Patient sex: M
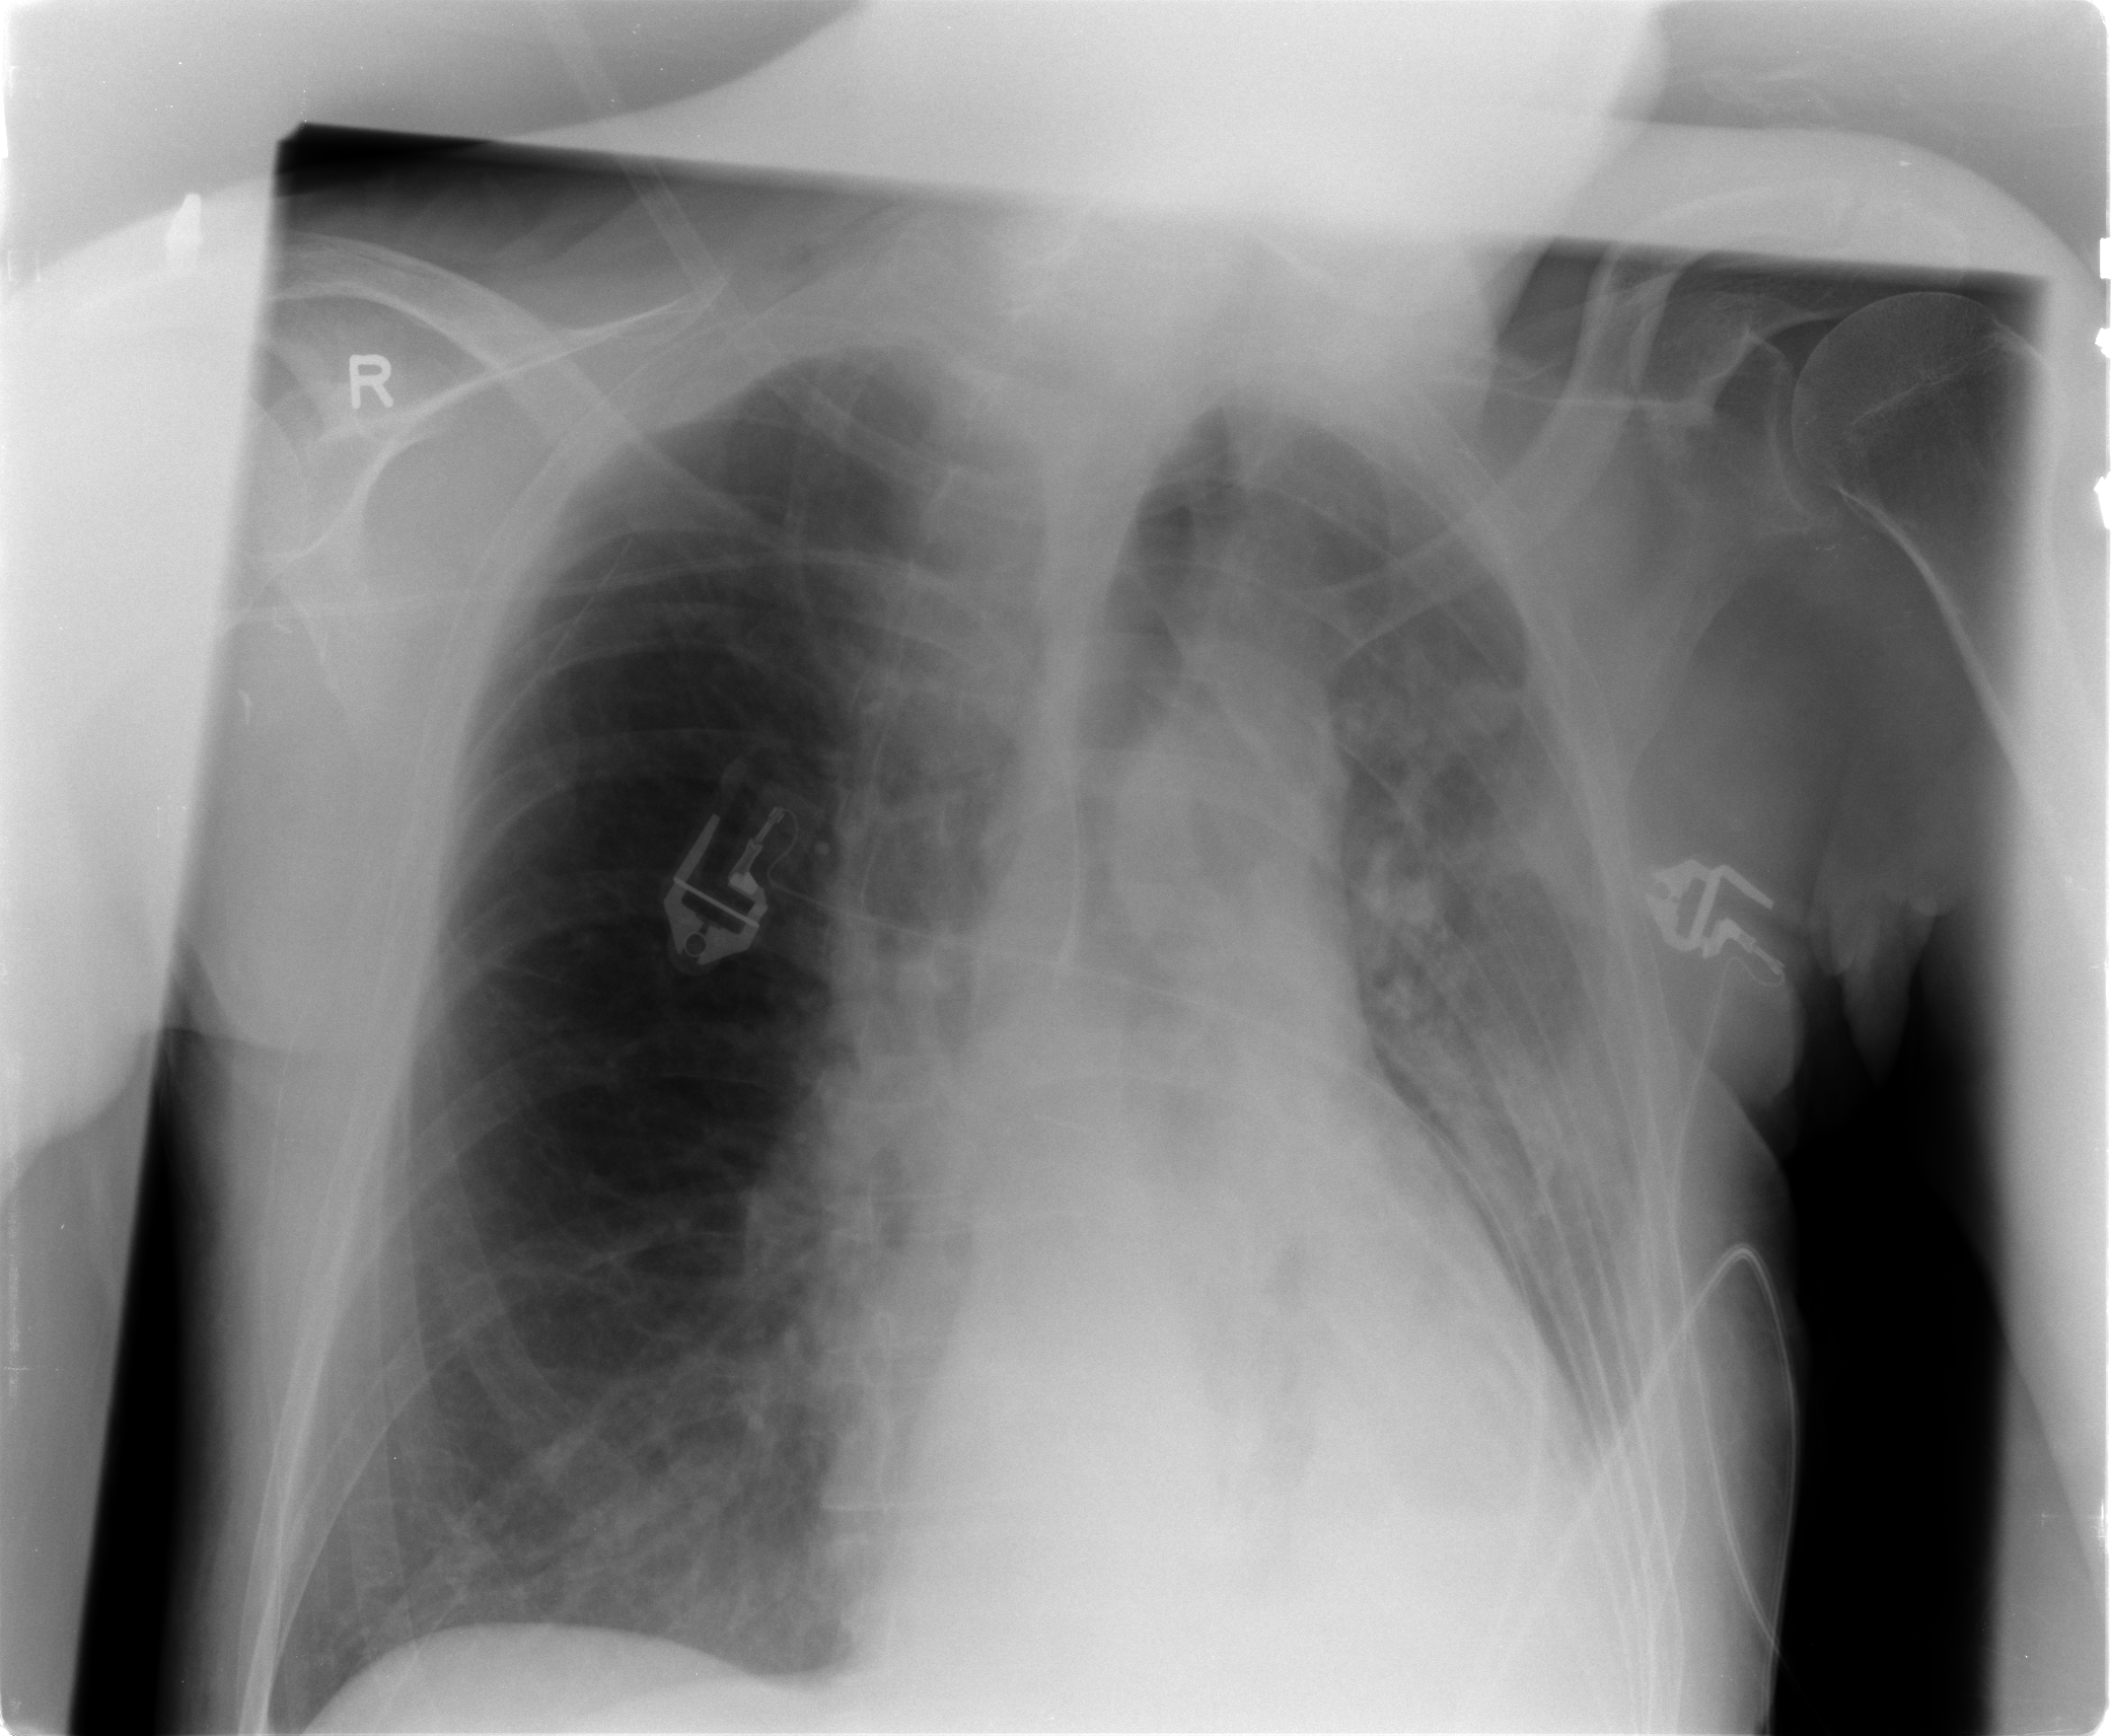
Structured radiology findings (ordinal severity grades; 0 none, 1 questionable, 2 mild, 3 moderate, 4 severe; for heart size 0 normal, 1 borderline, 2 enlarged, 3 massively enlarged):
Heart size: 1
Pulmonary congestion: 0
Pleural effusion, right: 0
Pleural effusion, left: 2
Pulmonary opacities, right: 0
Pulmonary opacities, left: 2
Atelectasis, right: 2
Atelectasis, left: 2